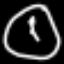
Label: clock